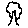
Label: tree